九年级 · 度量几何学
如图所示, 当拉绳荡起偏离坚直位置 $30^{\circ}$ 角时, 秋千底端的位置比原来升高了多少米？(保留两位有效数字)

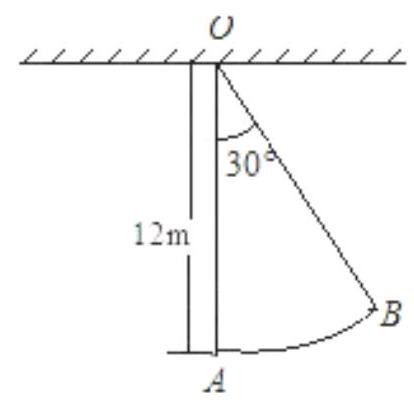
答案: 【分析】过 $B$ 作 $B C \perp O A$, 已知 $O A=O B$, 则根据三角函数可求得 $O C$ 的长, 从而便可得到 $\mathrm{AC}$ 的长.

解：过 $B$ 作 $B C \perp O A$,

$\because O A=O B=12 \mathrm{~m}, \quad \angle B O C=30^{\circ}$,

$\therefore \mathrm{OC}=\mathrm{OB} \cdot \cos 30^{\circ}=6 \sqrt{3} \mathrm{~m}$,

$\therefore A C=O A-O C \approx 1.6 \mathrm{~m}$